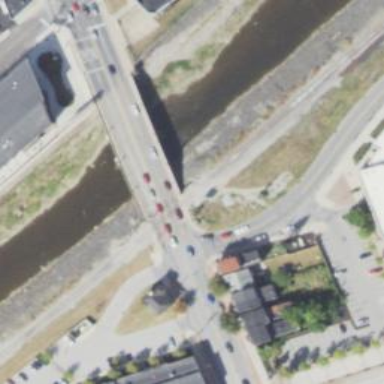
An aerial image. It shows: Crossing on the cycleway.